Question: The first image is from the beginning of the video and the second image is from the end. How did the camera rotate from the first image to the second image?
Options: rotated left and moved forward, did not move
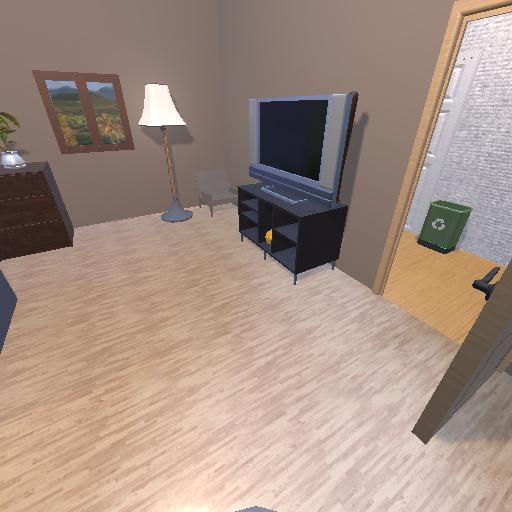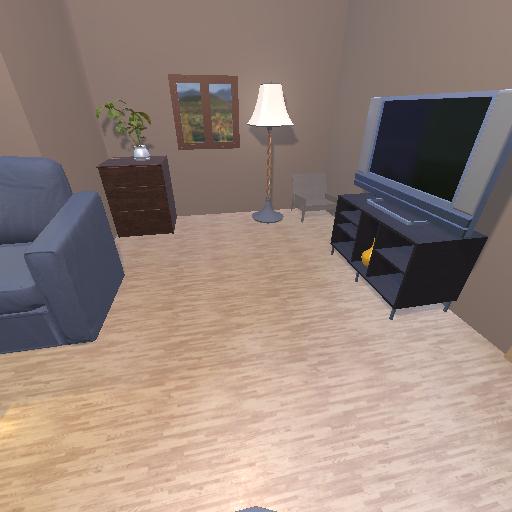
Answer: rotated left and moved forward